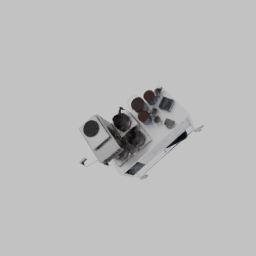
Label: appliances